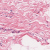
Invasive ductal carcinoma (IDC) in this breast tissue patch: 0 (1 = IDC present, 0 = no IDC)